Current action and preconditions to check: path_clear

Your task: For each precondition in the list above, predict whether it will hold at this action.

Consider the current scene as observed from the mobile robot's camera, and analyze the predicted future states of all dynamic agents (e.g., people, animals, vehicles, or any moving entities) within the NEXT SECOND.

IMPORTANT: Only answer "very likely" if you are absolutely certain—based on strong, clear evidence—that a dynamic agent will violate the precondition in the predicted future state. Do NOT answer "very likely" for unlikely, ambiguous, or low-probability risks.

Ask yourself for each precondition: Is there a high probability, with clear and convincing evidence, that the predicted future states of any dynamic agent will interfere with the predicted future state of the currently executing action within the NEXT SECOND, causing that precondition to fail?

Assess the risk level based on these predictions. Use "likely" or "very likely" if motions create a clear risk of interference.

Use "neutral" or "improbable" if agents are nearby but their predicted paths are clearly diverging or non-conflicting.

Failure Risk Categories: "very improbable", "improbable", "neutral", "likely", "very likely"

Answer Format: Output ONLY the probability_of_failure value from these categories: "very improbable", "improbable", "neutral", "likely", "very likely"

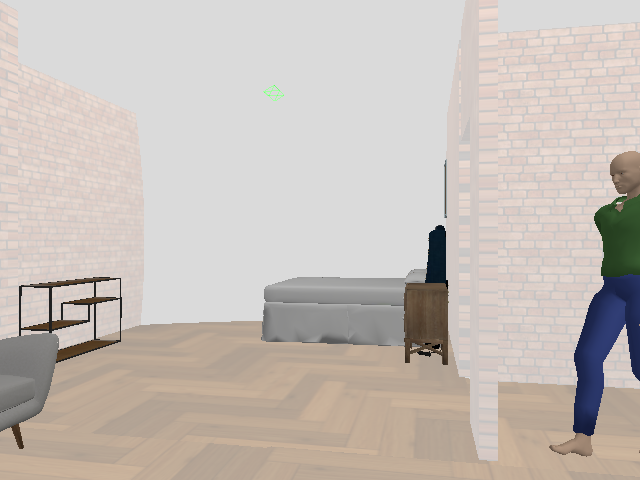

Answer: neutral